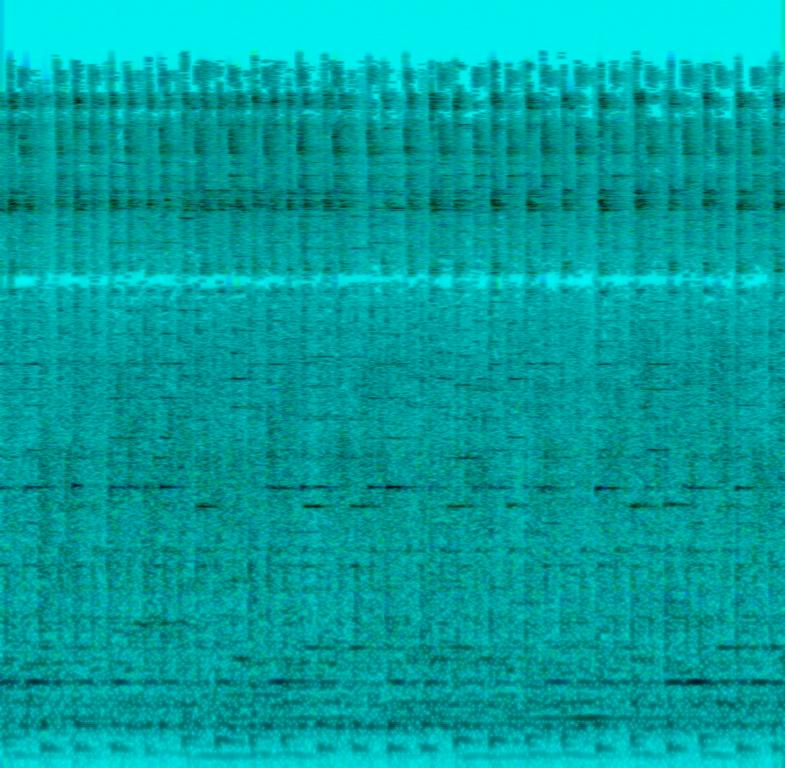
This is the live performance of a traditional Greek folk music piece. The main melody is being played by a bouzouki which is a Greek instrument that is akin to the mandolin. There is a rhythmic accompaniment composed of a tambourine and the crowd clapping to the beat. The atmosphere is lively and upbeat. This piece could be playing in the background at a Greek tavern.